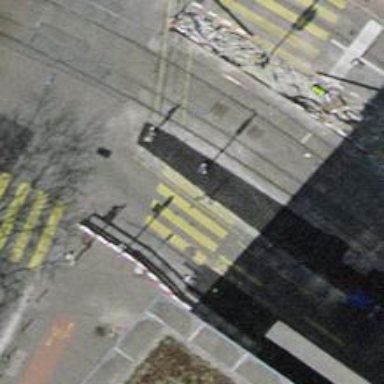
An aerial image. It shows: Kerb barrier.